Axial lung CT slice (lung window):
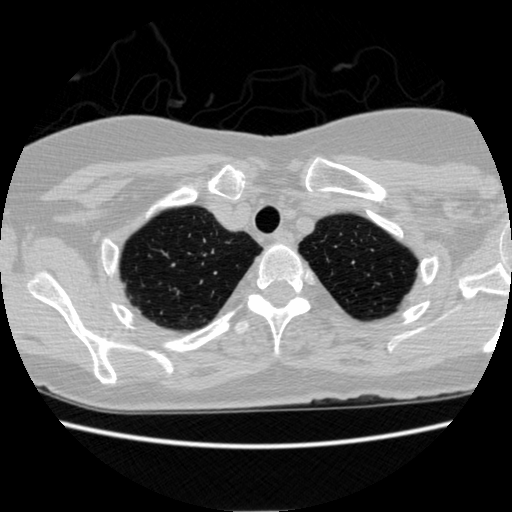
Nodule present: no